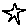
Label: star